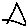
Label: triangle